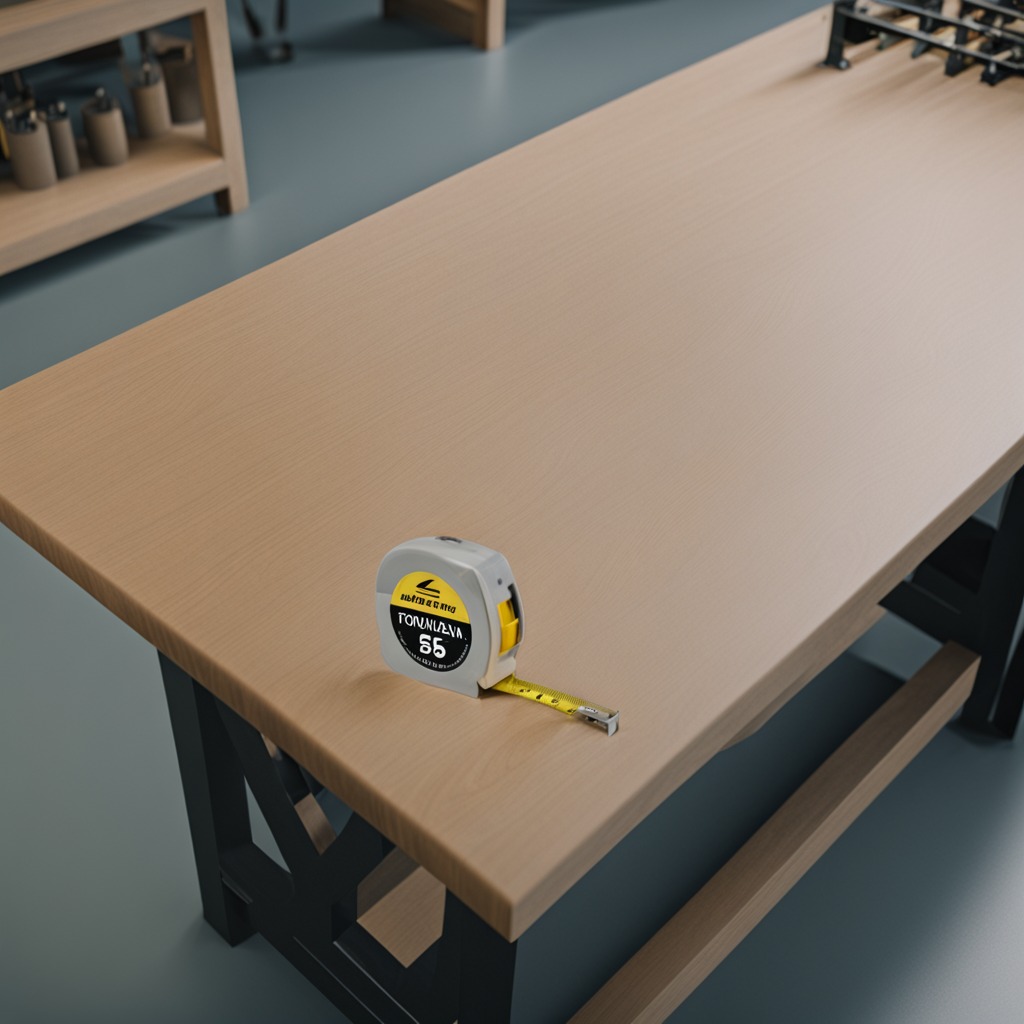
A measuring tape is lying on a workbench inside a coastal fishing gear workshop.